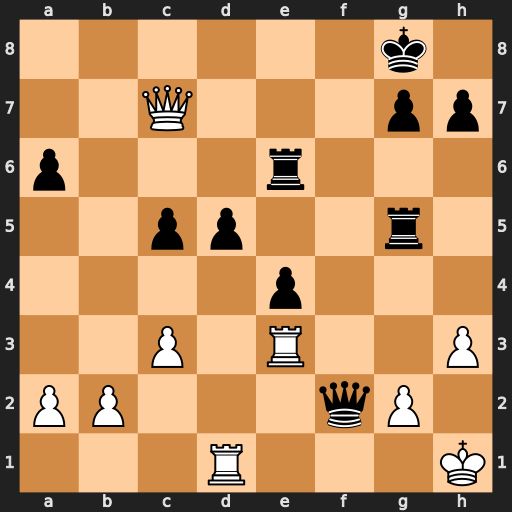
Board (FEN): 6k1/2Q3pp/p3r3/2pp2r1/4p3/2P1R2P/PP3qP1/3R3K
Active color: w
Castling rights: -
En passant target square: -
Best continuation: Qd8+ Qf8 Qxg5